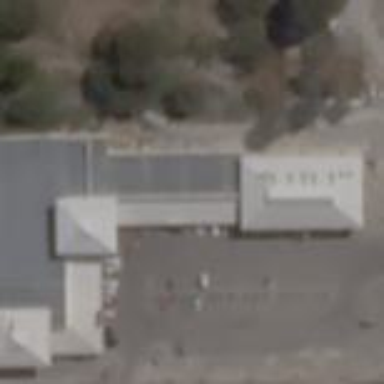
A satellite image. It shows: Parking area.